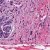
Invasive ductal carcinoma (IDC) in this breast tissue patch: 0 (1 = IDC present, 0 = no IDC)